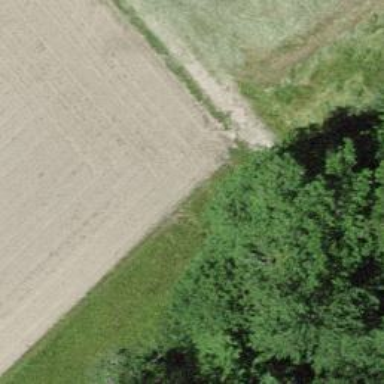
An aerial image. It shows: Path with pebblestone surface.